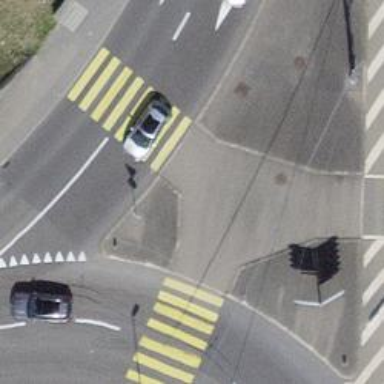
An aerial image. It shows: Footway located on traffic island.